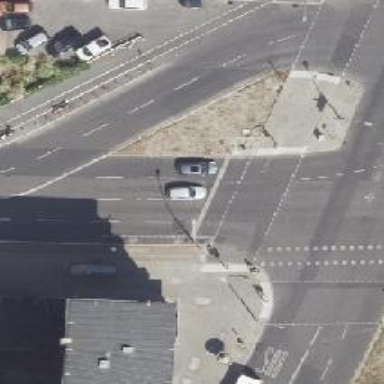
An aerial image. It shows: Road with traffic signals.